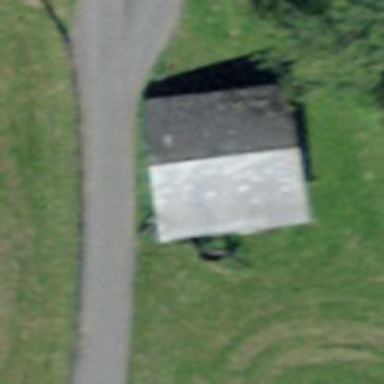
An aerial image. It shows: Rural barn.